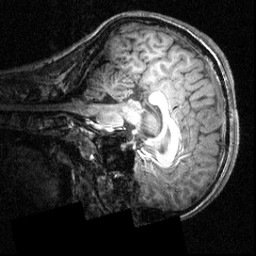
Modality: T1w
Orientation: sagittal
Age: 18
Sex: male
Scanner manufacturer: siemens
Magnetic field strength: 3.951 T
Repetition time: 1.5 s
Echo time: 0.00335 s